Question: I'm developing a new perspective for my eclipse plugin. For that I added a perspective extension and now I want to just display my view without the default outline view. I did it like that:
'''
public class JazzPerspectiveFactory implements IPerspectiveFactory {
private static final String VIEW_ID = "jazzperspective.views.MainView";
@Override
public void createInitialLayout(IPageLayout layout) {
IFolderLayout left = layout.createFolder("left", IPageLayout.LEFT, 0.25f, layout.getEditorArea());
left.addView(VIEW_ID);
}
}
'''
But nevertheless, the outline view is still displayed. How can I get rid off it? My perspective should look like this (view 1 and view 2 are my views and editor is the default editor).

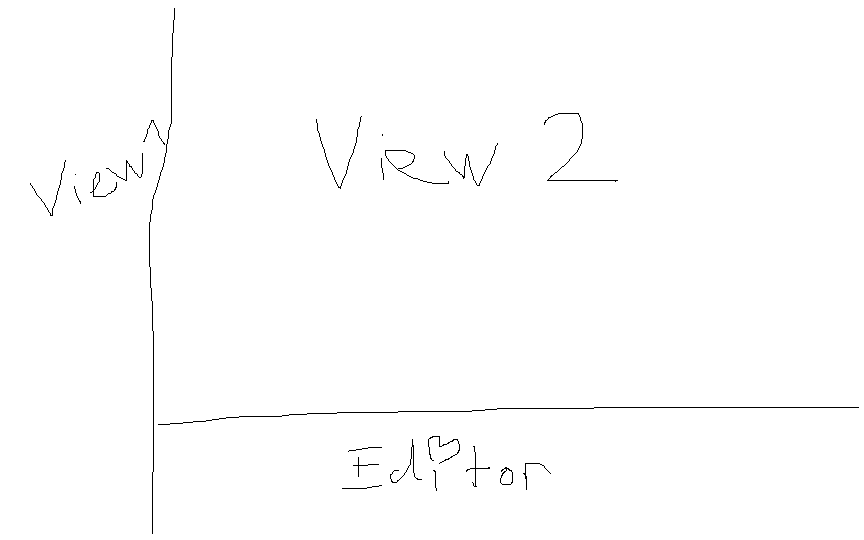
Answer: Try deleting your workspace. The perspective layout is cached in '[workspace]/.metadata/.plugins/org.eclipse.ui.workbench/workbench.xml'